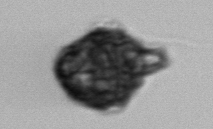
Label: Gonyaulax